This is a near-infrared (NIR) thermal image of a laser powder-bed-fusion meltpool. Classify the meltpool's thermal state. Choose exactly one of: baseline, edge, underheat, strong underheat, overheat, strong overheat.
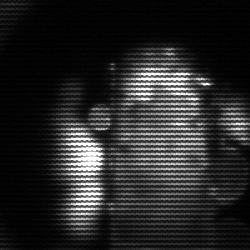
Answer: strong underheat